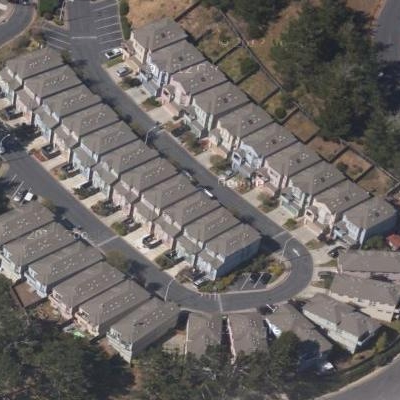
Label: Resident